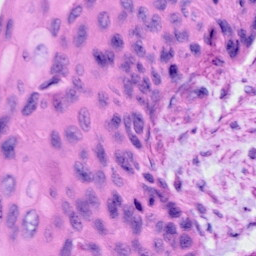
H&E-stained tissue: Cervix